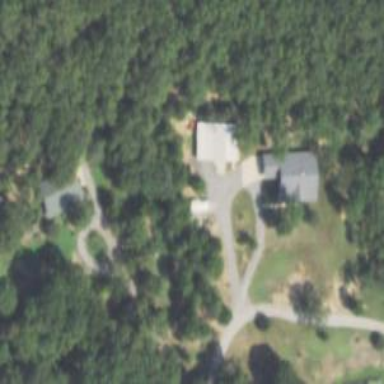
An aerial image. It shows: Driveway leading to service road.